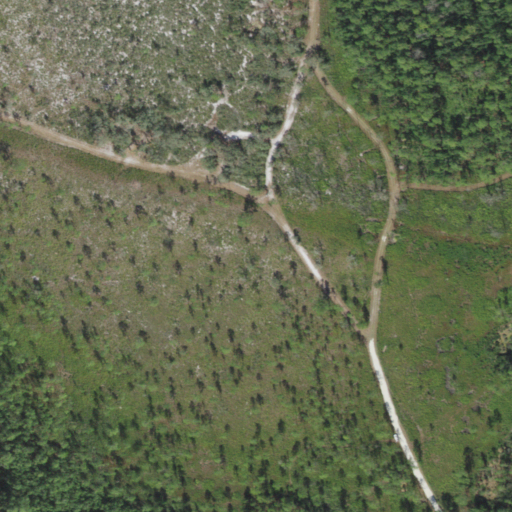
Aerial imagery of island in Florida named Huckleberry Islands containing woody wetlands, pasture, evergreen forest, shrub, mixed forest, and deciduous forest